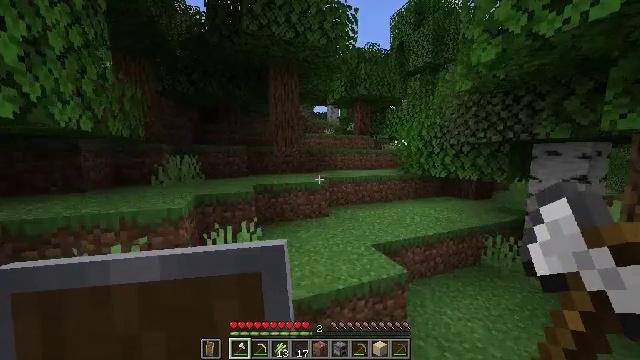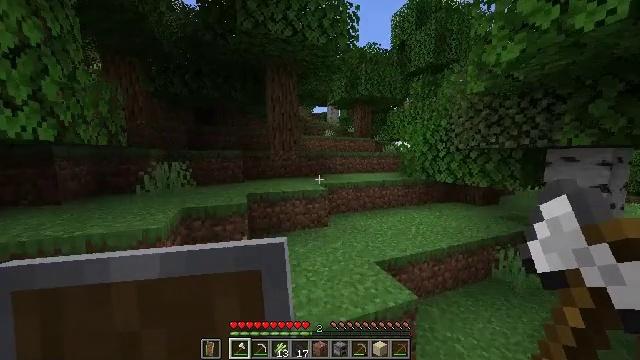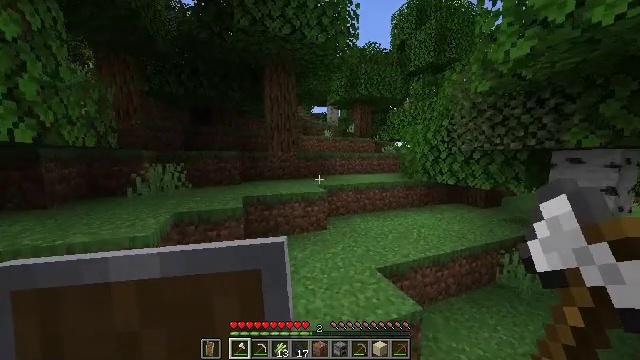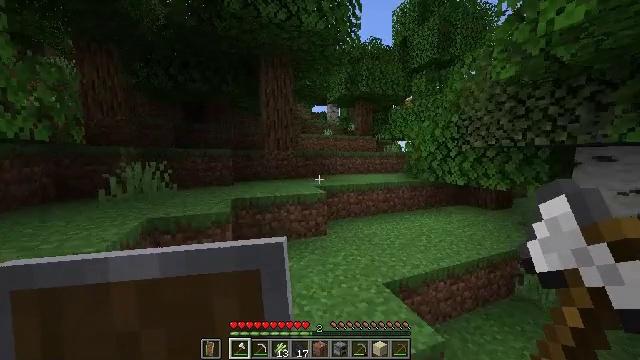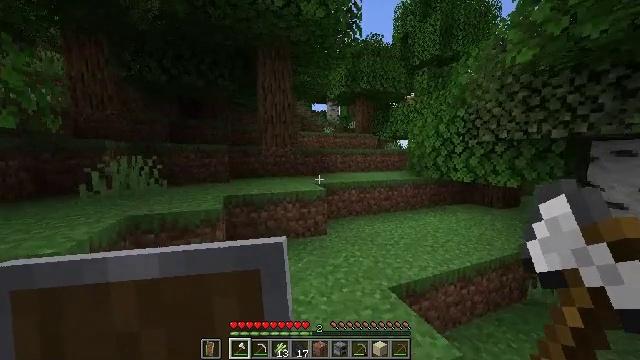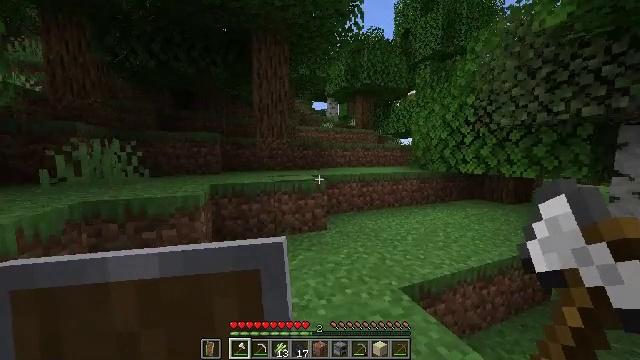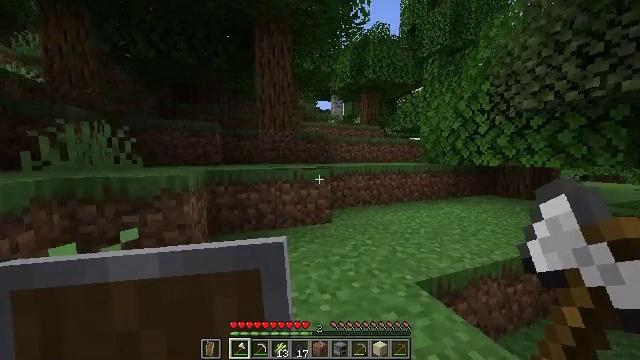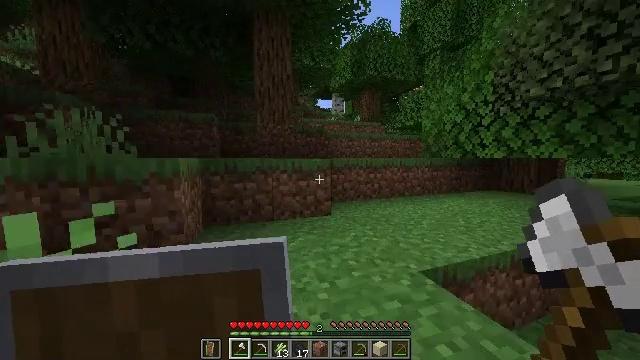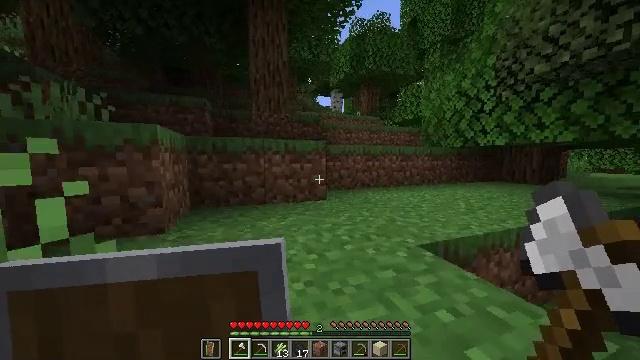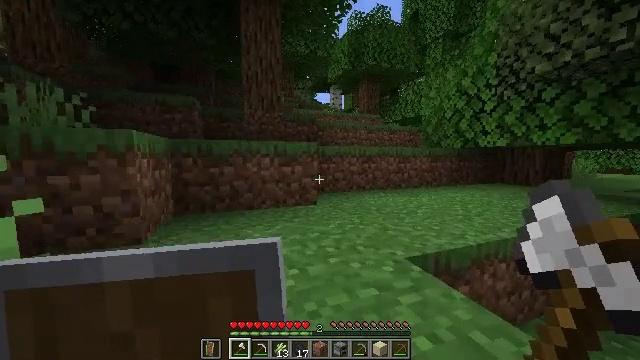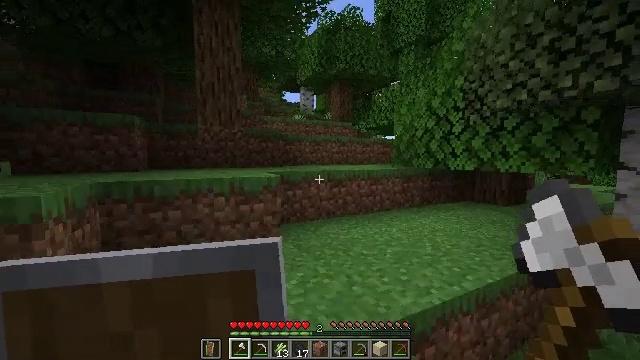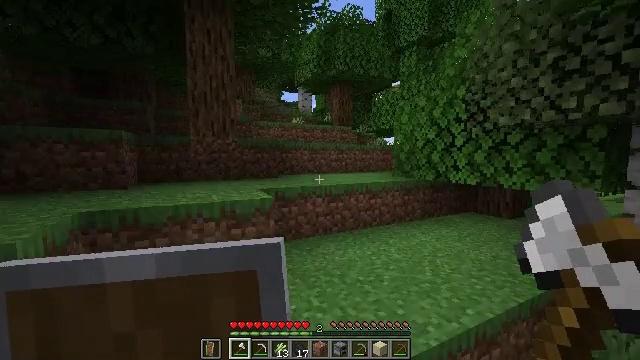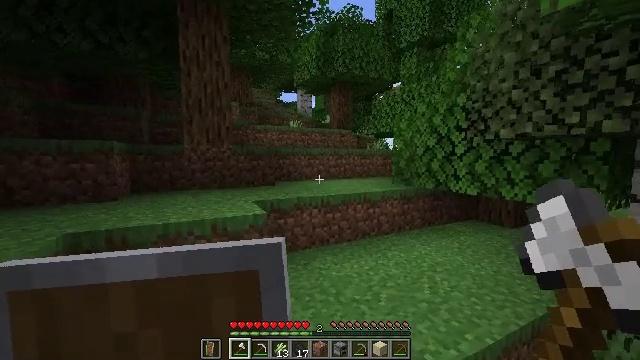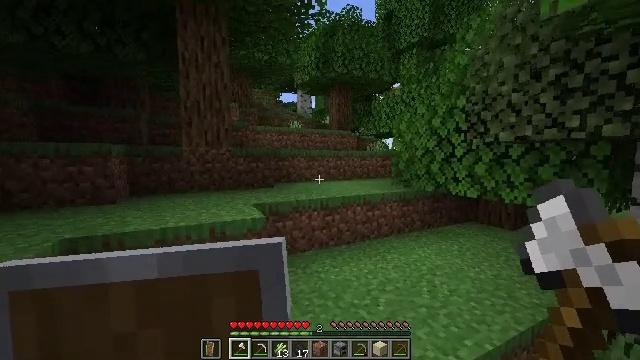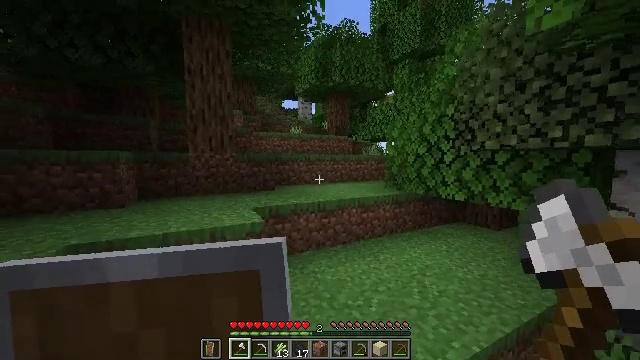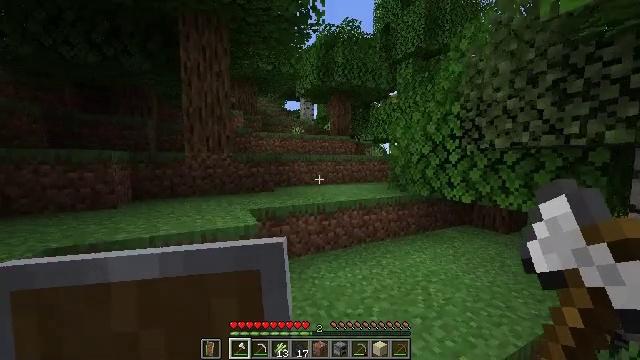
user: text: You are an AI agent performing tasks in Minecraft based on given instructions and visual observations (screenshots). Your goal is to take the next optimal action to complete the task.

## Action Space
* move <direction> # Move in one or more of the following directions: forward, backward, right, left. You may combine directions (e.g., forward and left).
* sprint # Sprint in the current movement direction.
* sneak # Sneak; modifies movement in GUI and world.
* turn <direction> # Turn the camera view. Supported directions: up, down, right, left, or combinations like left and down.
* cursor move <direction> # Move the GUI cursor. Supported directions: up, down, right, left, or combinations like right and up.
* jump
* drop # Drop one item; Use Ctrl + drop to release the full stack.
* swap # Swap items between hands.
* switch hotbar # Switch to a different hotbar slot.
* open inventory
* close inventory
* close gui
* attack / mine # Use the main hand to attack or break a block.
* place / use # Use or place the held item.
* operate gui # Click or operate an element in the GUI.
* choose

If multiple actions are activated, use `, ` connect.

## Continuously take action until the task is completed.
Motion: motion action
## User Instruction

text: Harvest the poppy flower.
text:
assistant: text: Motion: move forward, sprint, jump
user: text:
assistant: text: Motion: move forward, sprint, jump
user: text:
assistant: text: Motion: move forward, sprint, jump
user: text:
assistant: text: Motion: move forward, sprint, jump
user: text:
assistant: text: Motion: move forward, sprint, jump
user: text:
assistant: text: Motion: move forward, sprint, turn left, jump
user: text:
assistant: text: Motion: move forward, sprint, jump
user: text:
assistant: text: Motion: move forward, sprint, jump
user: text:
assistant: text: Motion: move forward, sprint, jump
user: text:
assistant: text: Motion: move forward, sprint, turn right, jump
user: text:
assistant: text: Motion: move forward, sprint, jump
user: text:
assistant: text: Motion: move forward, sprint, jump
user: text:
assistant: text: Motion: move forward, sprint, jump
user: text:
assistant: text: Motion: move forward, sprint, jump
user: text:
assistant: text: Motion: move forward, sprint, jump
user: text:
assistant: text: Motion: move forward, sprint
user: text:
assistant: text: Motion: move forward, sprint
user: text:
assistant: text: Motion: move forward, sprint
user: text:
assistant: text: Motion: move forward, sprint, turn left and down
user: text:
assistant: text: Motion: move forward, sprint, turn down
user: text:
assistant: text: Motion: move forward, sprint
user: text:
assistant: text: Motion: move forward, sprint
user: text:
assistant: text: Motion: move forward, sprint
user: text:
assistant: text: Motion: move forward, sprint
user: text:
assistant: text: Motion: move forward, sprint
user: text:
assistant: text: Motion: move forward, sprint
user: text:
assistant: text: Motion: move forward, sprint, jump
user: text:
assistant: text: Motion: move forward, sprint, jump
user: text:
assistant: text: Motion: move forward, sprint, jump
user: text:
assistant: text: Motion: move forward, sprint, jump